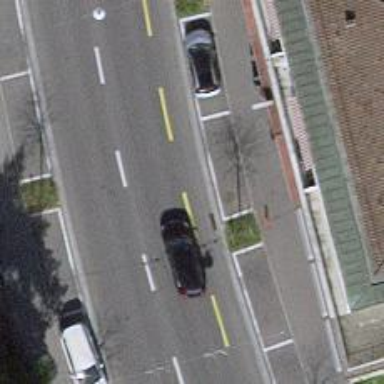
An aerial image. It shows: Tertiary road with asphalt surface and lanes for both cyclists and trolleys.